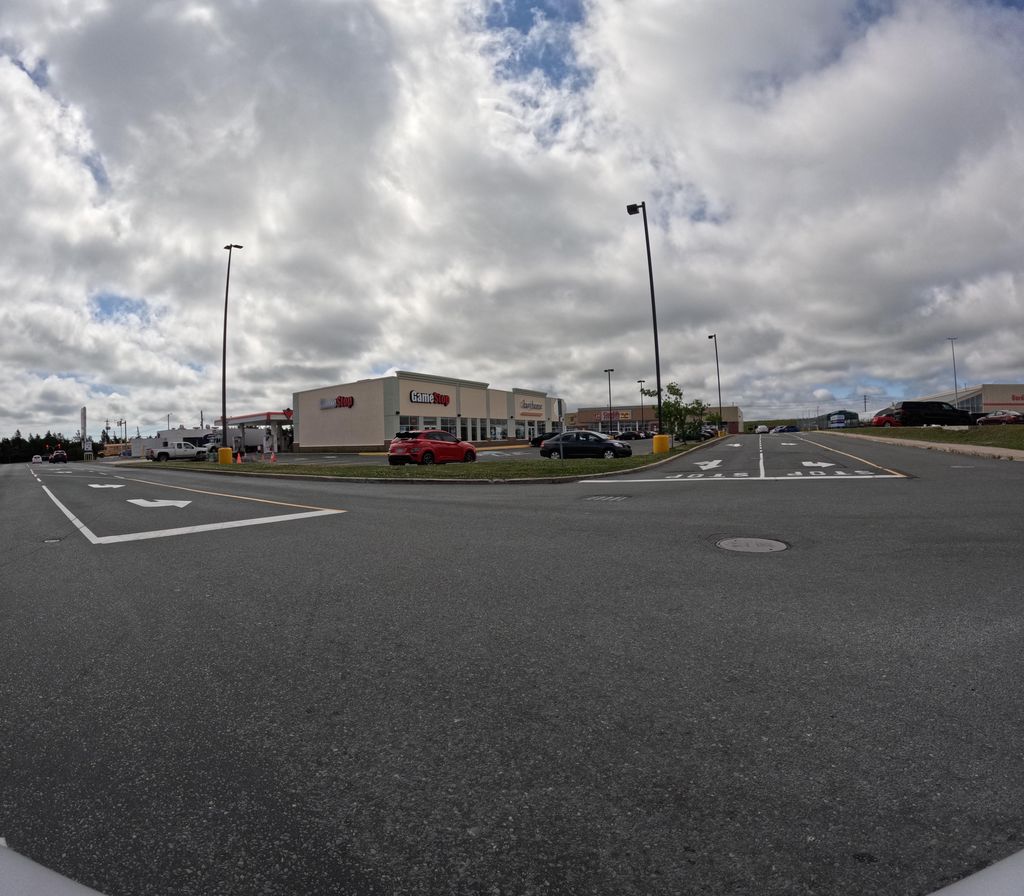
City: st_johns